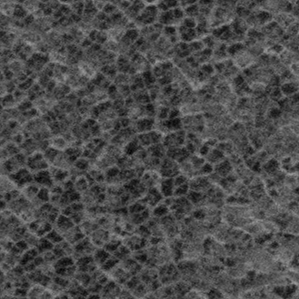
Label: frost